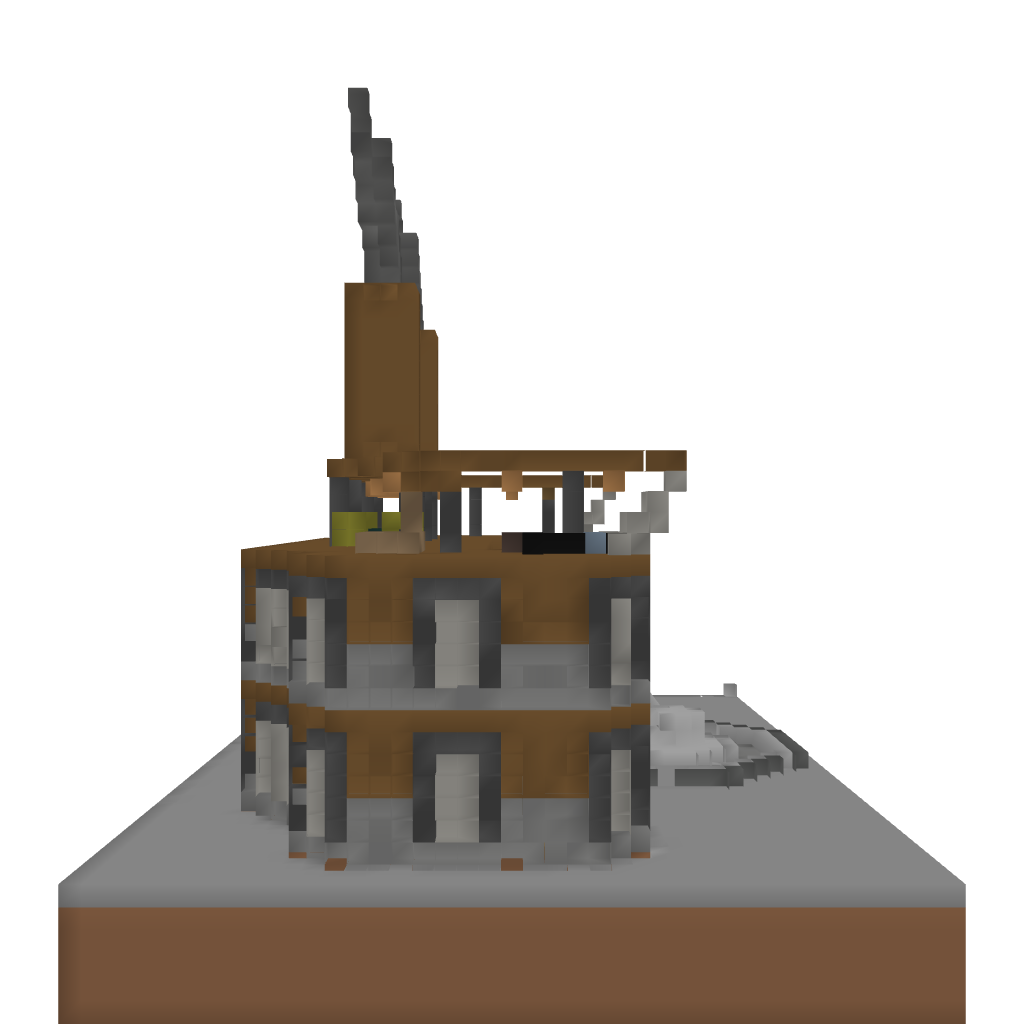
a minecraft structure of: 3 Story Mansion. Rustic style. |live on IP in post|